Interaction volume radius: 5 \u00c5
Interaction volume height: 20 \u00c5
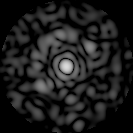
Disorder parameter: 0.8223